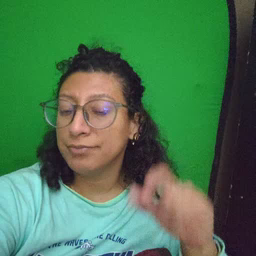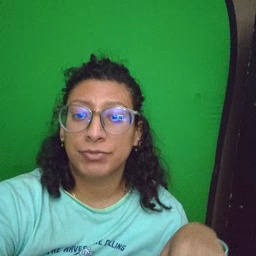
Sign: story